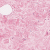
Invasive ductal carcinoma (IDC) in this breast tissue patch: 0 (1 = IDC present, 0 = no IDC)